Aerial crown-view tile of a tropical tree (Barro Colorado Island, Panama), acquired 20250414:
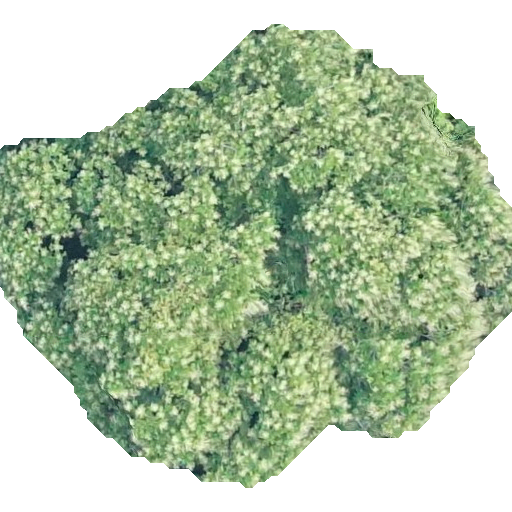
Species: Anacardium excelsum
GBIF accepted scientific name: Anacardium excelsum
Crown area: 252.595 m²